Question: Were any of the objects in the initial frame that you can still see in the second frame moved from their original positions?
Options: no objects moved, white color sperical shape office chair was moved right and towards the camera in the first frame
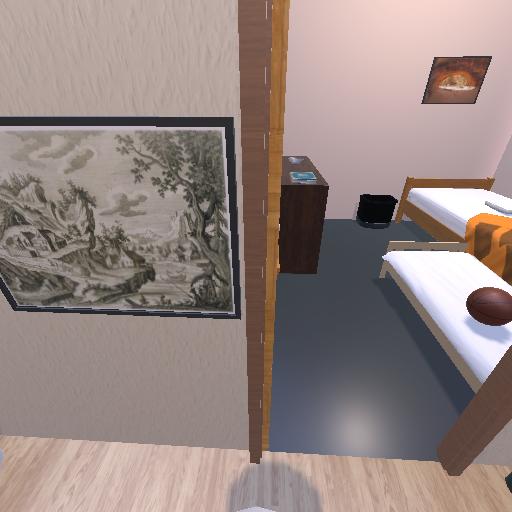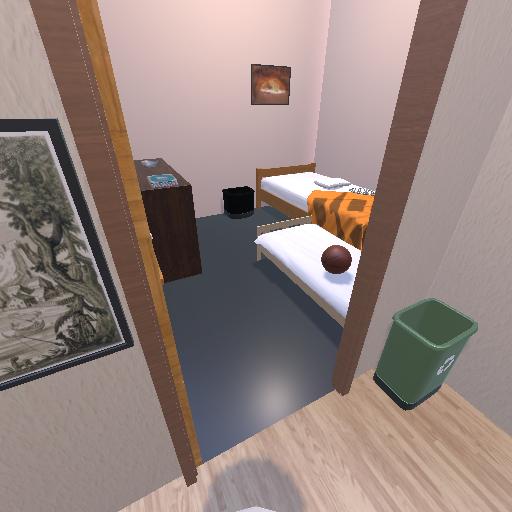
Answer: no objects moved